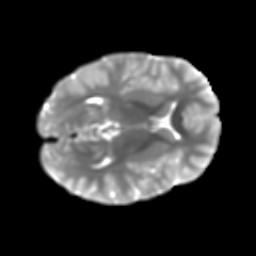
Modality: T2w
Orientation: axial
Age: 10
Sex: male
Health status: ill
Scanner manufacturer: ge
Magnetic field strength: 3 T
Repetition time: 6.752 s
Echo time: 0.079 s